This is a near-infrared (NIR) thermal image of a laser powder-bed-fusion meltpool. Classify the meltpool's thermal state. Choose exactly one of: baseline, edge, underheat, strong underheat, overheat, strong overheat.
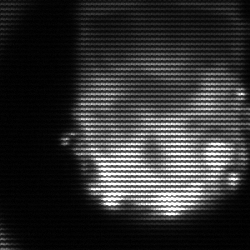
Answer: baseline